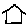
Label: house